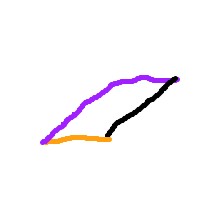
Shape: parallelogram